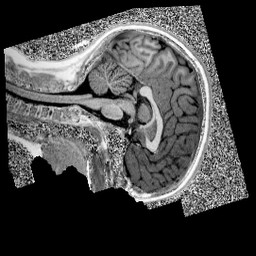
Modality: UNIT1
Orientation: sagittal
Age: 13
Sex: female
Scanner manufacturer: siemens
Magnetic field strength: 3 T
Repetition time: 4 s
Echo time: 0.00299 s